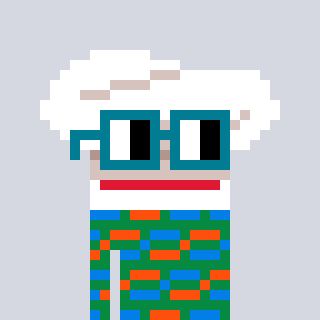
a pixel art character with square dark green glasses, a chef hat-shaped head and a green-colored body on a cool background